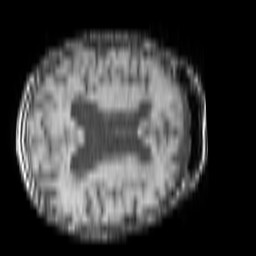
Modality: T1w
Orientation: axial
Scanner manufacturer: philips
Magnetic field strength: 1.5 T
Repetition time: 0.1848 s
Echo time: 0.001833 s